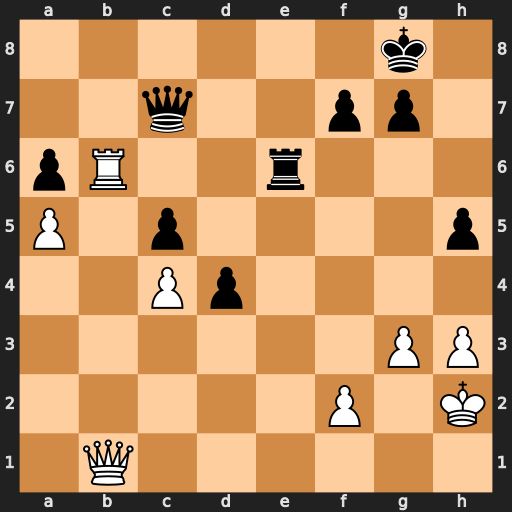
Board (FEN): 6k1/2q2pp1/pR2r3/P1p4p/2Pp4/6PP/5P1K/1Q6
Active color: w
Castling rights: -
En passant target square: -
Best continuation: Rb8+ Qxb8 Qxb8+